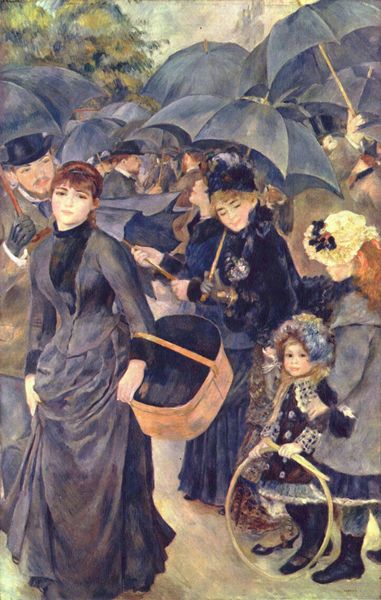
Titel: Regenschirme
Künstler: Pierre Auguste Renoir
Standort: London
Institution: National Gallery
Schlagwörter: baum, blau, dunkel, gemälde, gruppe, mann, weiß, bäume, frauen, gelb, grün, impressionismus, menschen, mädchen, ocker, stadt, auguste renoir, bewegung, blume, blumen, damen, elegant, frankreich, frau, grau, handschuh, handschuhe, hut, hüte, kleid, kleider, mund, männer, paris, renoir, schwarz, szene, blumenhut, dame, regenschirm, rot, schirm, beige, fest, haube, herren, hochformat, malerei, masse, menge, rock, zylinder, bart, gedränge, gesichter, jacke, jung, mütze, mützen, falten, halten, inkarnat, pelz, tragen, trauer, herr, hände, öl, busch, boden, haare, mantel, kind, pflanze, lippen, locken, kinder, henkel, lächeln, taille, schuhe, klein, herbst, markt, treiben, rad, ölgemälde, unwetter, impressionistisch, brauen, manet, korb, rüschen, ring, lider, regen, melone, schönheit, auguste, straßenszene, auflauf, regenschirme, schirme, einkauf, stiefel, treffen, ölmalerei, menschenmenge, leben, beerdigung, einfarbig, imprssionismus, leder, rotbraun, reif, claude monet, reifen, henkelkorb, sonnenschirme, trubel, einkaufskorb, trist, rotes haar, trauerfeier, zusammenkunft, schrime, baluschek, paraplü, 19. jahrhundert, körb, roothaarig, frauen schirm paris frankreich markt, frauen auf dem markt